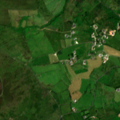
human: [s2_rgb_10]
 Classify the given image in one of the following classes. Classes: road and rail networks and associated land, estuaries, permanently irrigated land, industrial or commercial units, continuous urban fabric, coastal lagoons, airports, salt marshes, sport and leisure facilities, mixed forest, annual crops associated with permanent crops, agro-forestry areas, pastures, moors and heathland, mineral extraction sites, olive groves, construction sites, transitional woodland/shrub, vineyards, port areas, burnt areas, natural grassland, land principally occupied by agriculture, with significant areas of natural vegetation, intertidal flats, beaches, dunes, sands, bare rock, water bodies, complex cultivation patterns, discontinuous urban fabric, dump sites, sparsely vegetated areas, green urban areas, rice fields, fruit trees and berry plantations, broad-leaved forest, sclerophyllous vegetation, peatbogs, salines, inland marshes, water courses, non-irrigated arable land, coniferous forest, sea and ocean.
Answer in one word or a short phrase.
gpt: pastures, peatbogs